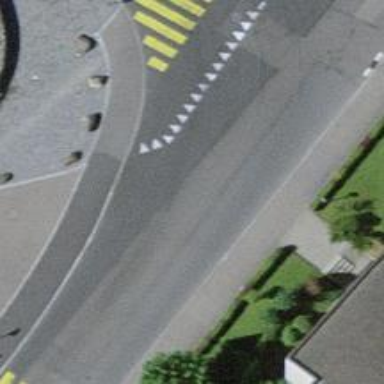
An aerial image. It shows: Kerb barrier.